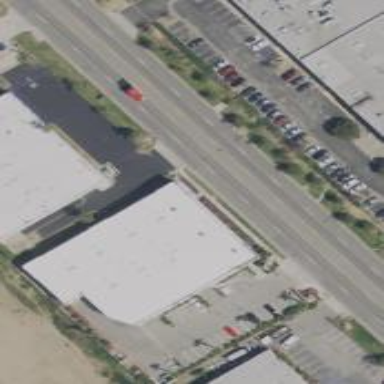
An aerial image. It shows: Industrial building.